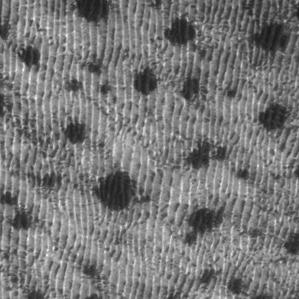
Label: frost